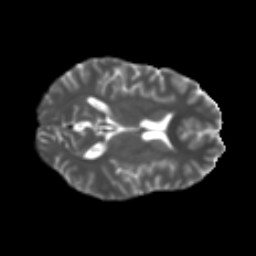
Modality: T2w
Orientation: axial
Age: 25
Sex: female
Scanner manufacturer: ge
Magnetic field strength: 3 T
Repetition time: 7.8 s
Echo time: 0.0607 s